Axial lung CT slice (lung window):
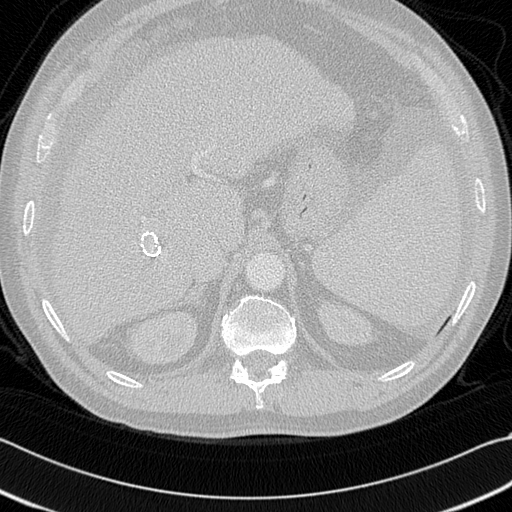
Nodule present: no